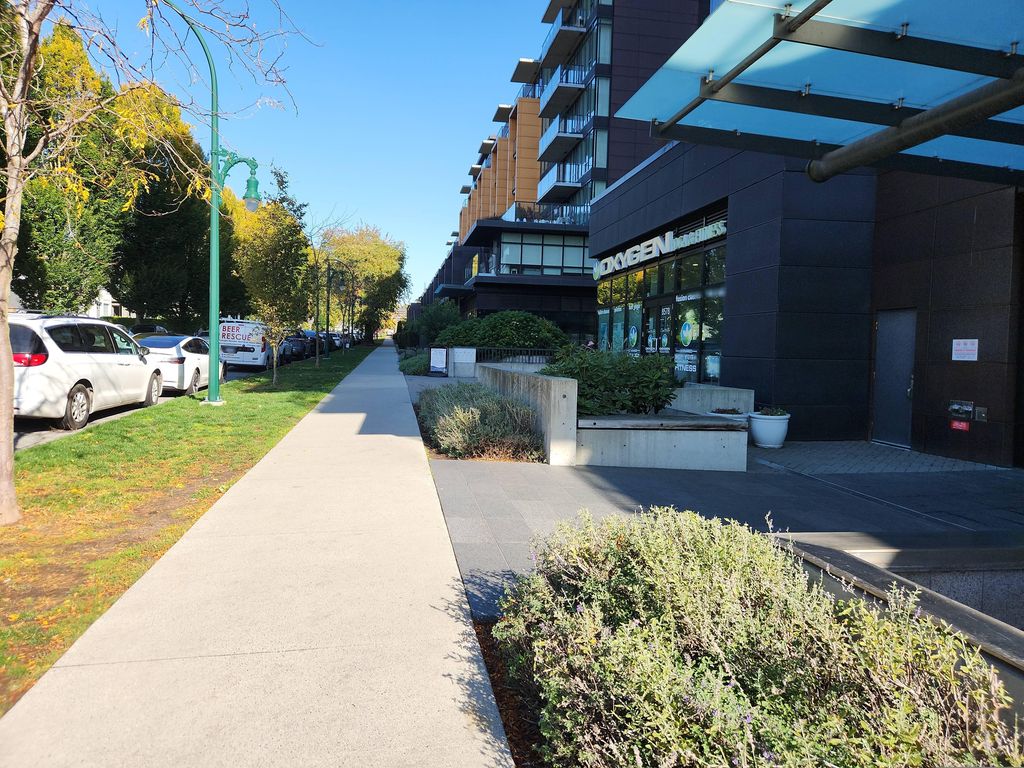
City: vancouver